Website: lowes
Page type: receipt
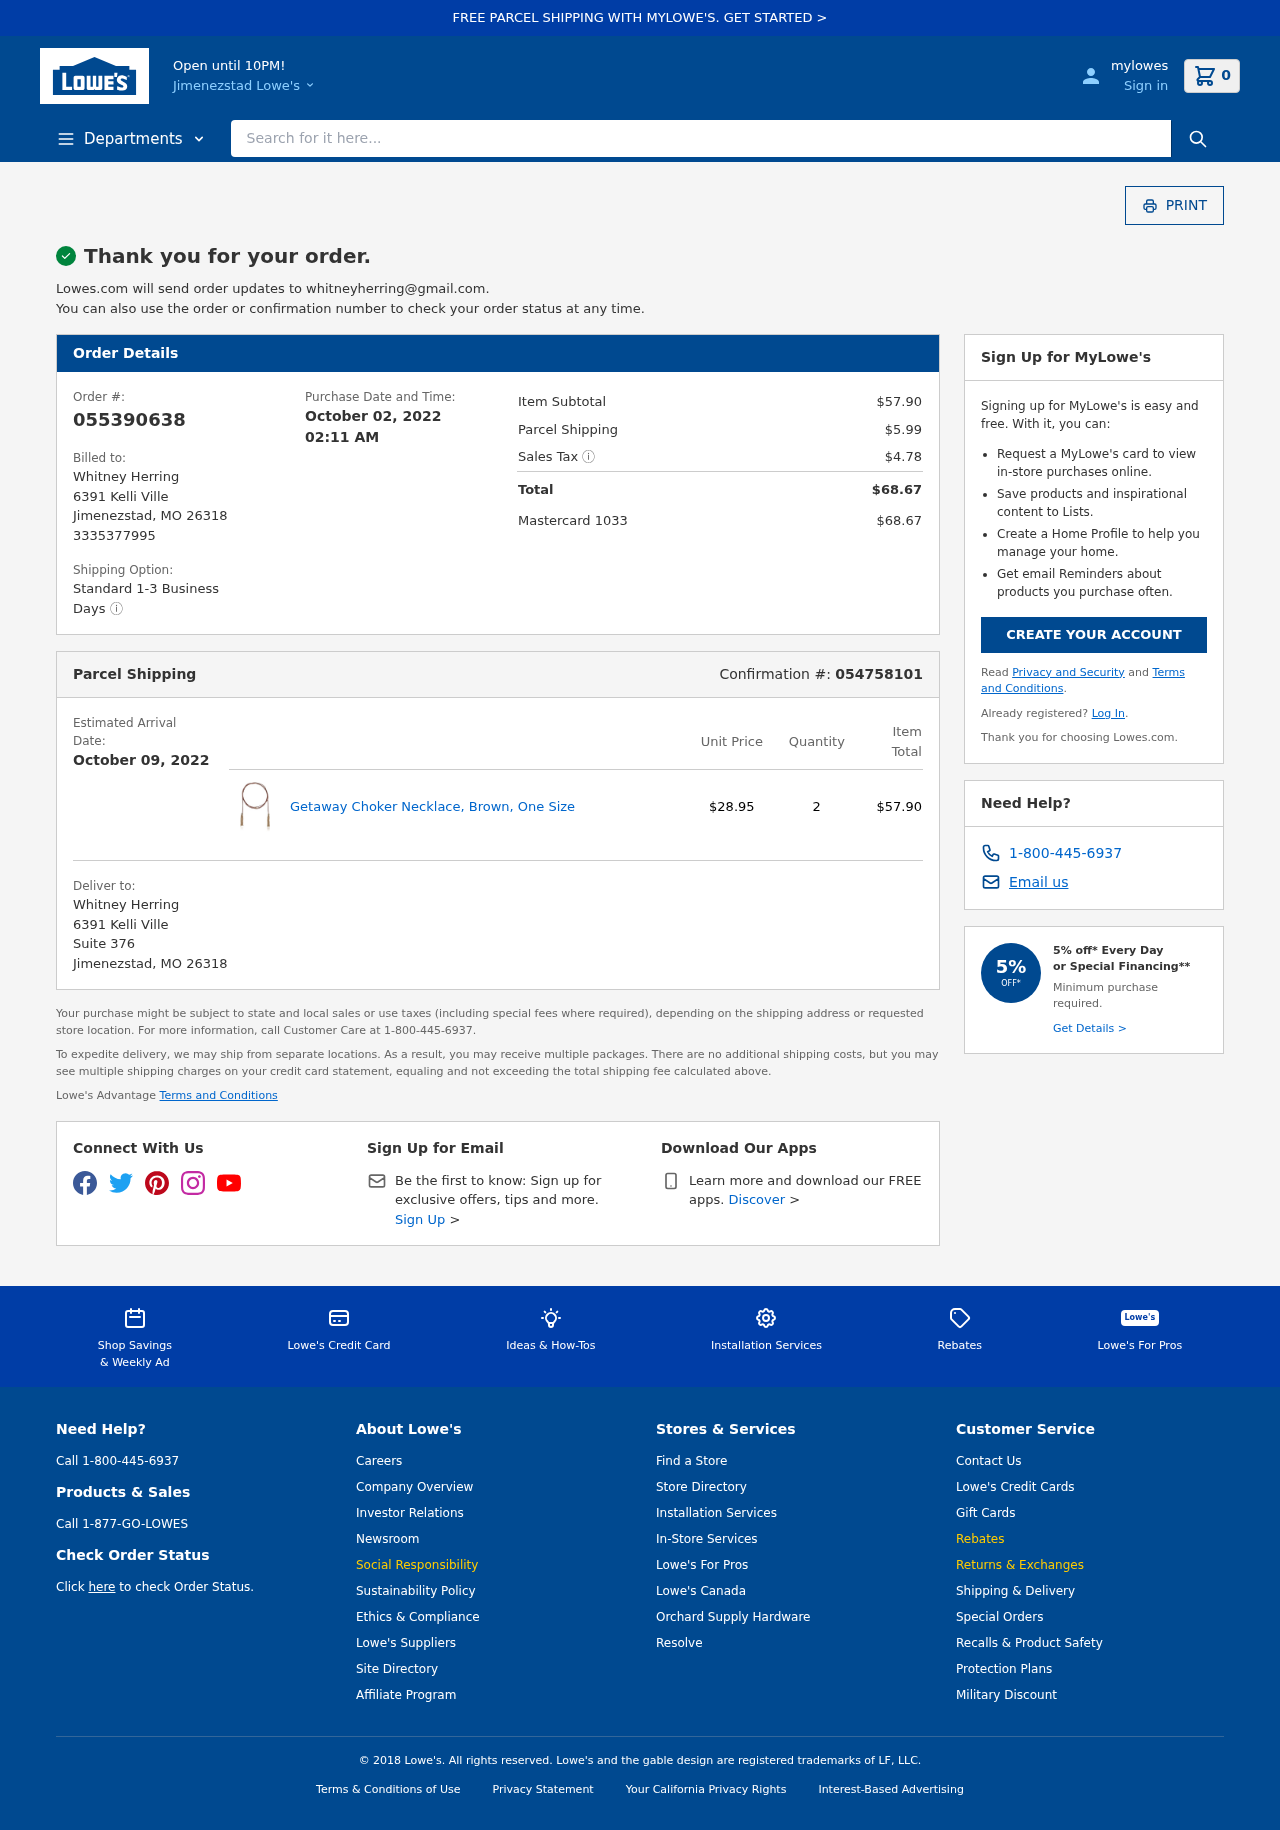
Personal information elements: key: PII_CARD_LAST4
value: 1033
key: PII_CARD_TYPE
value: Mastercard
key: PII_CITY
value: Jimenezstad
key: PII_EMAIL
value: whitneyherring@gmail.com
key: PII_FULLNAME
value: Whitney Herring
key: PII_FULLNAME2
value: Whitney Herring
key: PII_PHONE
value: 3335377995
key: PII_POSTCODE
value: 26318
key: PII_STATE_ABBR
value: MO
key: PII_STREET
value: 6391 Kelli Ville
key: PII_STREET2
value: Suite 376
Product elements: key: PRODUCT1_NAME
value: Getaway Choker Necklace, Brown, One Size
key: PRODUCT1_PRICE
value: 28.95
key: PRODUCT1_QUANTITY
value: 2
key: PRODUCT1_ITEM_TOTAL
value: $57.90
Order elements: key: ORDER_NUM_ITEMS
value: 0
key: ORDER_ID
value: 055390638
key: ORDER_DATE
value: October 02, 2022 02:11 AM
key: ORDER_SUBTOTAL
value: $57.90
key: ORDER_SHIPPING_COST
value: $5.99
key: ORDER_TAX
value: $4.78
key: ORDER_TOTAL
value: $68.67
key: ORDER_TOTAL2
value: $68.67
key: ORDER_CONFIRMATION
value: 054758101
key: ORDER_DELIVERY_DATE
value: October 09, 2022
Search elements: key: HEADER_SEARCH
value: Search for it here...